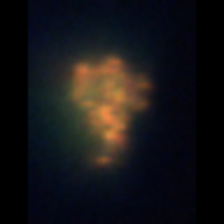
Taxon: Unknown_detritus
Group: Unknown